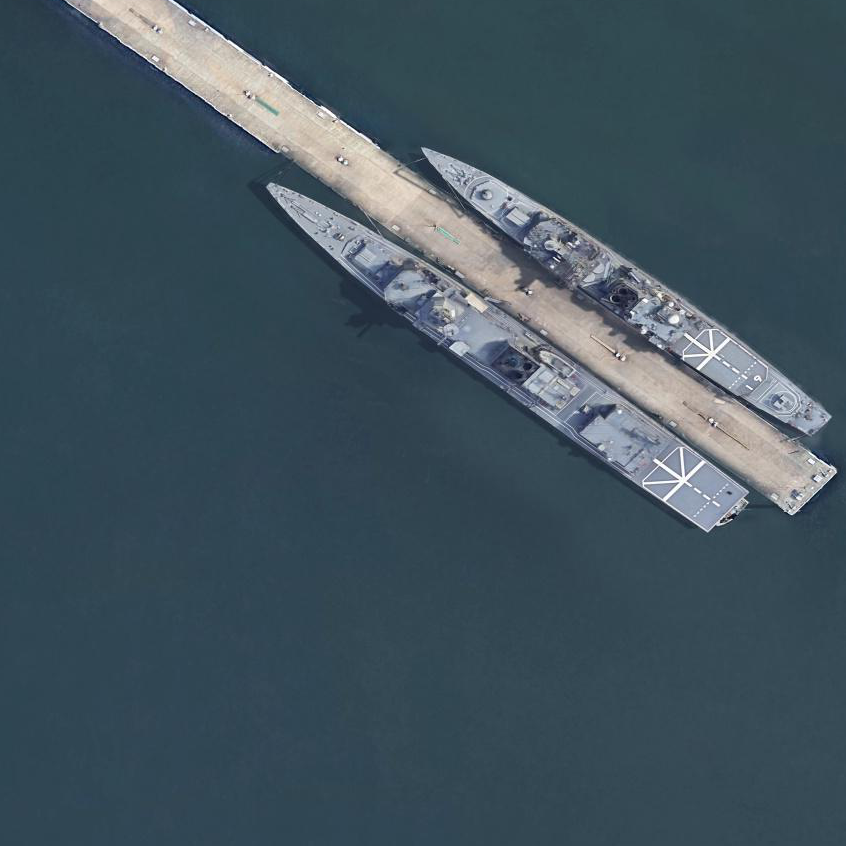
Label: cruiser